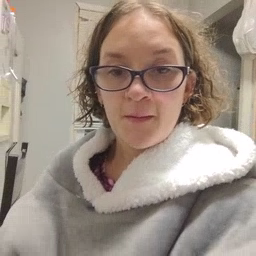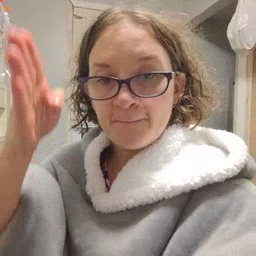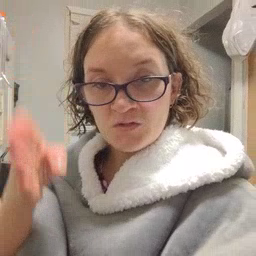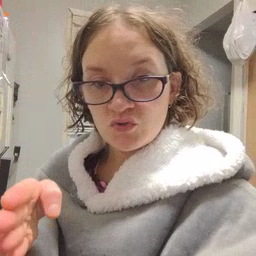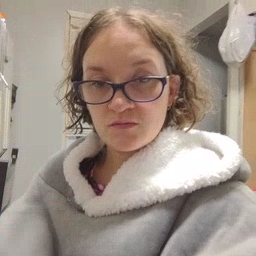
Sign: person